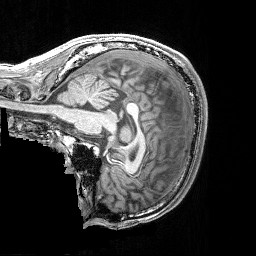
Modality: T1w
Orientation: sagittal
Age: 22
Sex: male
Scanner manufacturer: siemens
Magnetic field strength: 3 T
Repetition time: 2.53 s
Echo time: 0.00326 s